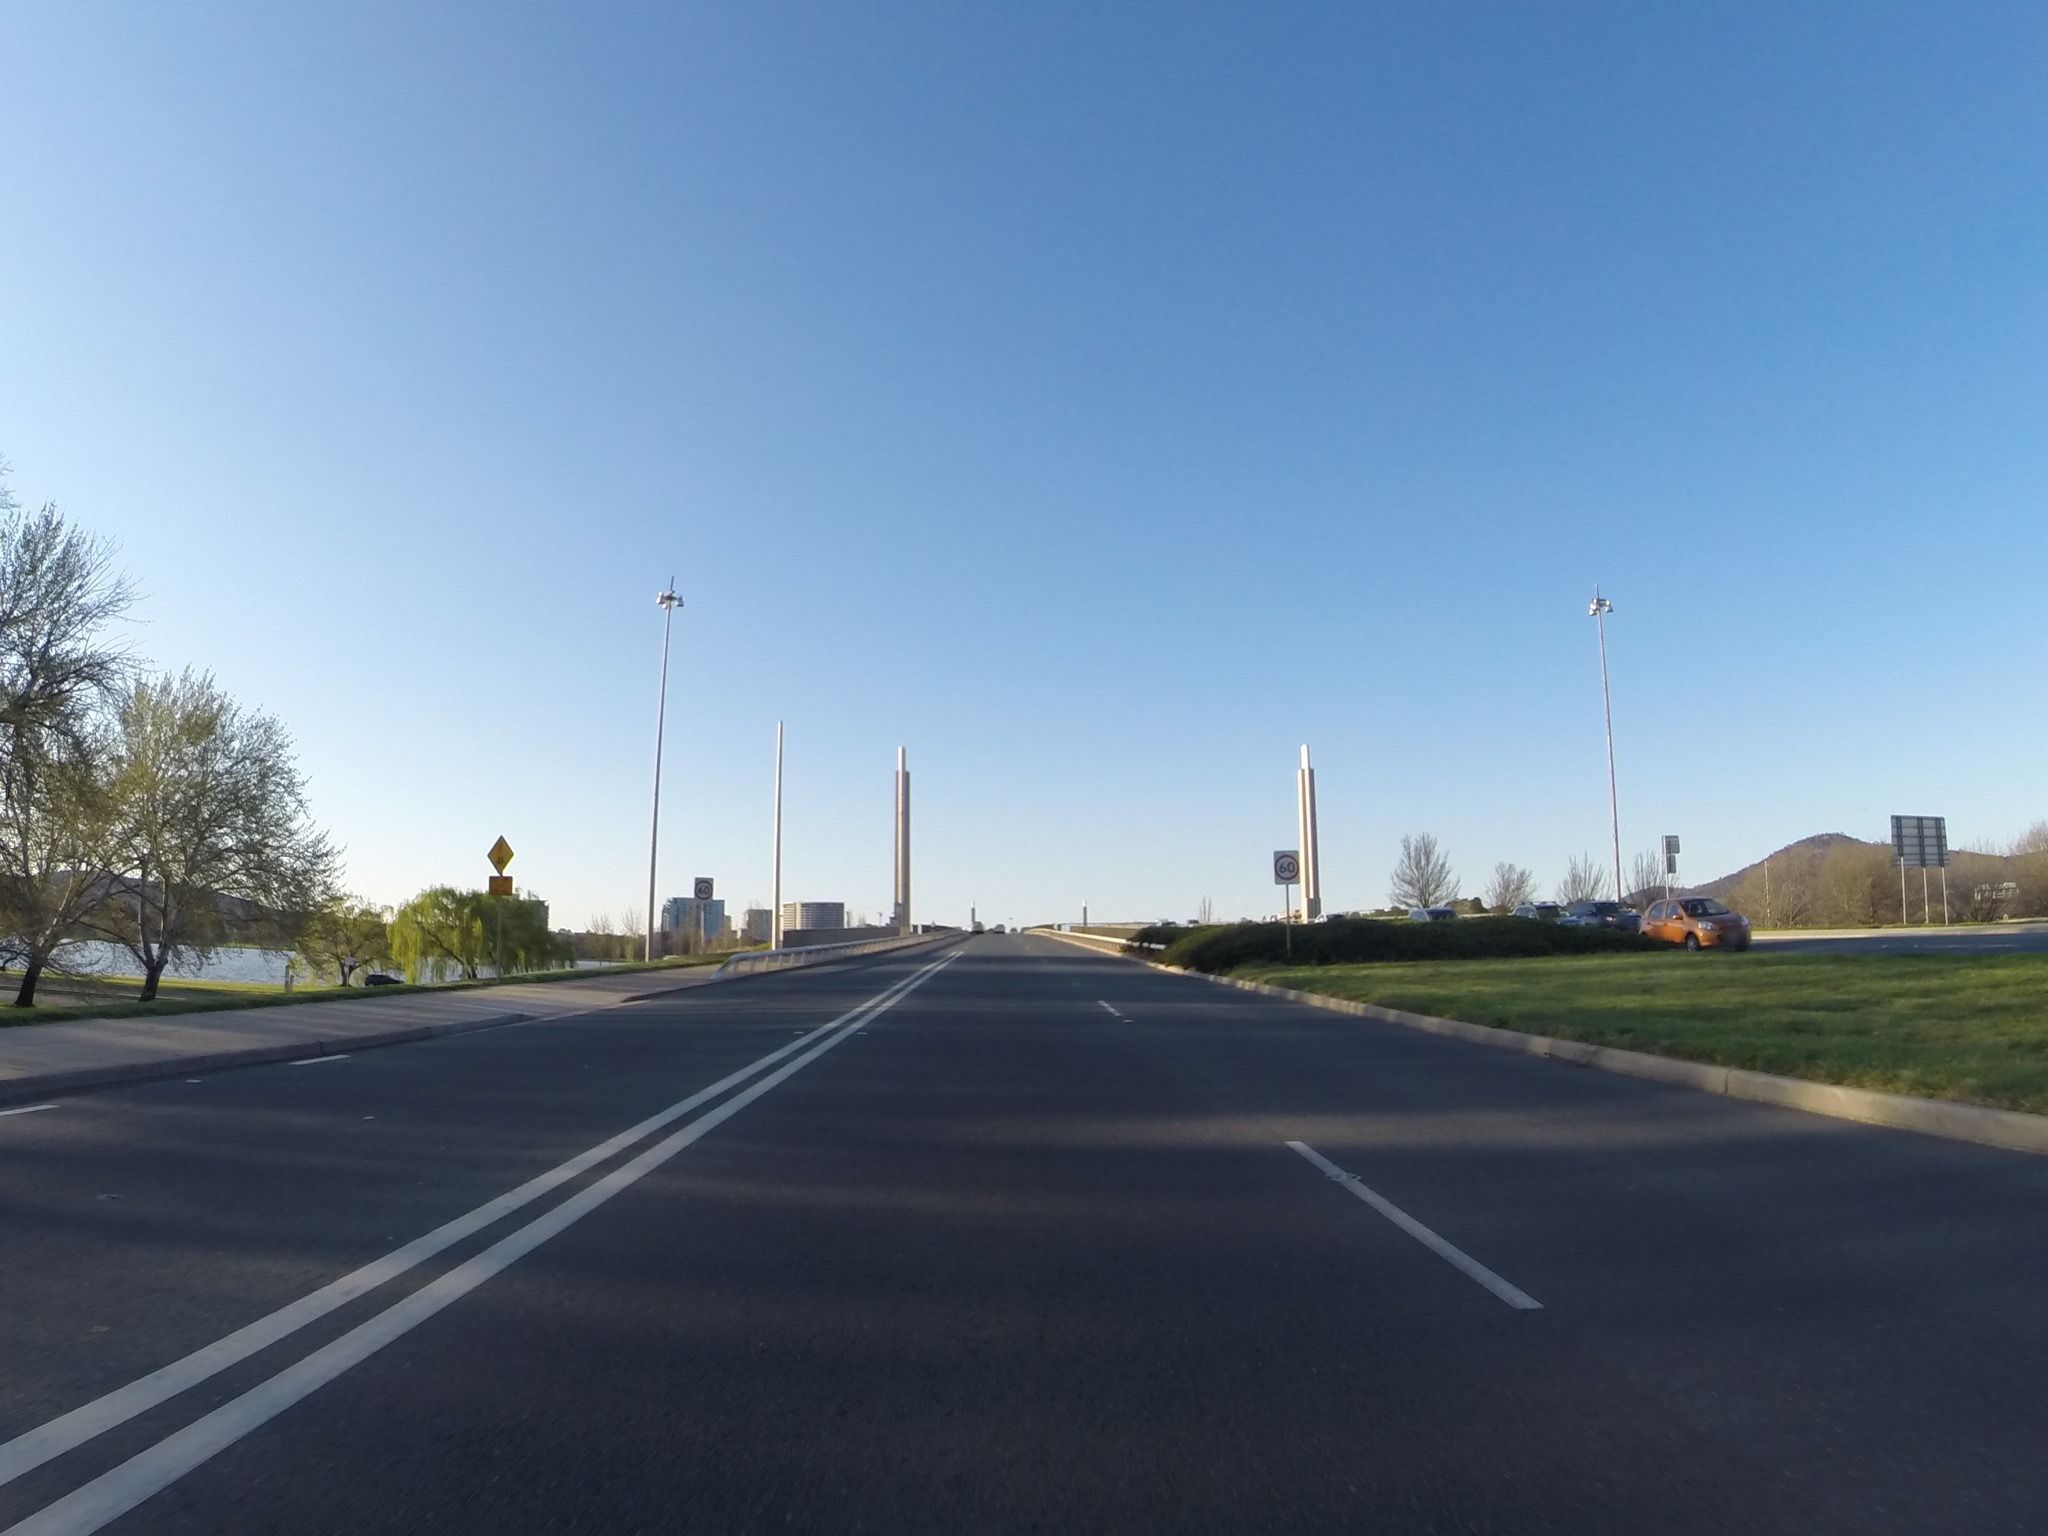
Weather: clear
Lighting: day
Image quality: good
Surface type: driving surface
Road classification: trunk
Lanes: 3
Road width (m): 1.0
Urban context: very low density rural
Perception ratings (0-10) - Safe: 8.04, Lively: 4.58, Beautiful: 2.52, Boring: 6.06, Depressing: 4.54, Wealthy: 5.17